Field crop: maize
Growth stage: 1
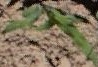
Species: maize